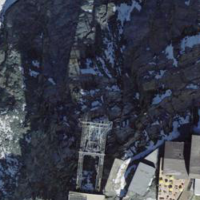
EUNIS habitat code: 49
Species observed at this site:
Pyrrhocorax graculus
Montifringilla nivalis
Eristalis tenax